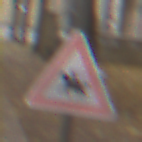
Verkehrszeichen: ReiterRechts
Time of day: Midday
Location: Outdoor (Nature)
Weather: Overcast
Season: NotSpecified
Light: Natural